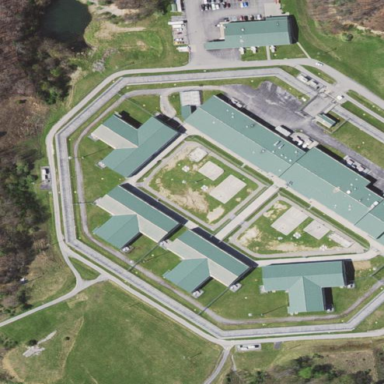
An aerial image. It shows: Prison facility surrounded by fence.